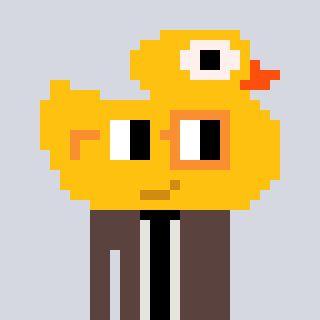
a pixel art character with square yellow and orange glasses, a ducky-shaped head and a darkbrown-colored body on a cool background